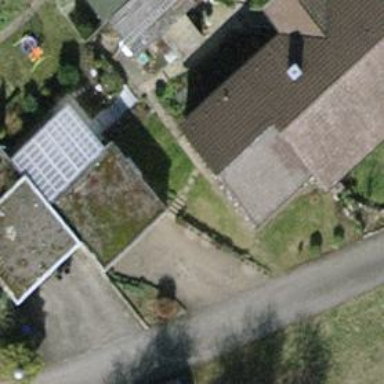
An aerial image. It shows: Garage.